Question: I am plotting a 3D pie chart using 'pie3D' from 'plotrix' package:
'''
dev.new(width=6, height=5)
pie3D(weights, radius = 0.8, labels=paste(names(weights), labels, sep = "
"), explode=0.05, mar=c(4, 4, 4, 4), border = F, col = my.col, main="Asset Allocation", labelcex = 0.8, shade = 0.5)
'''
and I get the following:

As you can see, the labels are on top of each other. I tried modifiying the 'mar' input (margins), but it doesn't quite work. Would there be a way to increase spacing between the labels on the graph, so that it is less jammed? Please keep in mind that I want the radius of the graph to stay fixed at 0.9
Thanks!
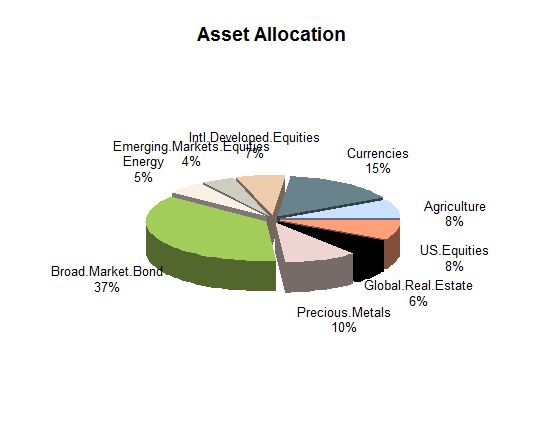
Answer: I guess you're looking for 'pie3D.labels'. E.g.:
'''
library(plotrix)
vec <- sample(1:10)
labs <- paste('piece
no', 1:10, sep = " ")
par(mfrow = c(2,1))
a <- pie3D(vec, radius = 0.8, explode = 0.05, mar = c(1,1,1,1))
pie3D.labels(a, radius = 0.8, labels = labs, labelcex = 0.7)
b <- pie3D(vec, radius = 0.8, explode = 0.05, mar = c(1,1,1,1))
pie3D.labels(sample(seq(0, 2*pi, 0.1), 10), radius = 0.8, labels = labs, labelcex = 0.7)
'''
The plot: